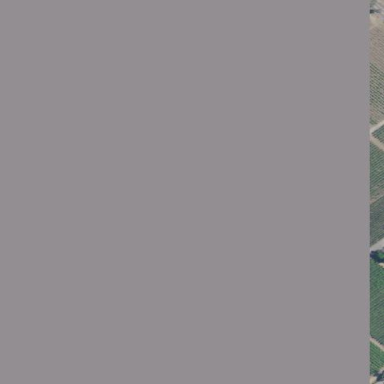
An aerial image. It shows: Vineyard where grapes are grown.